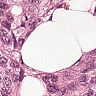
Metastatic tissue present: yes